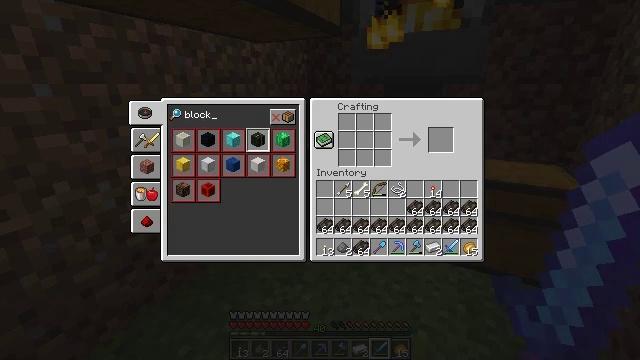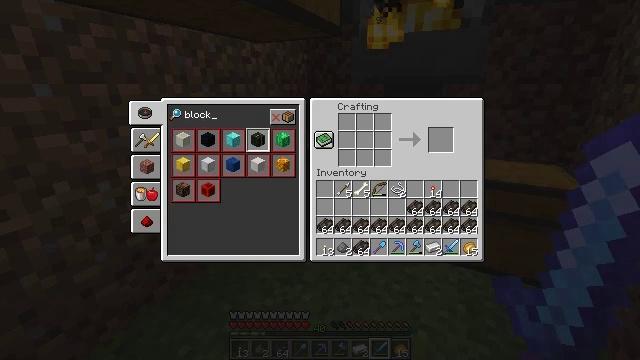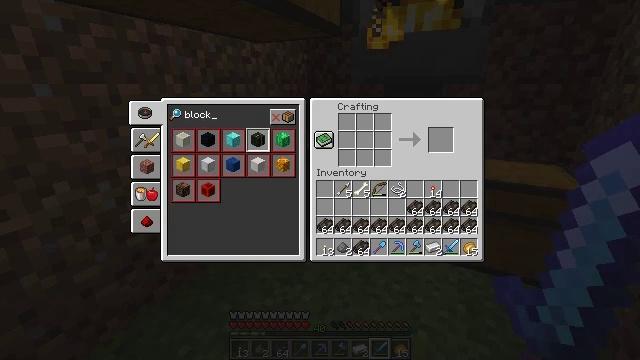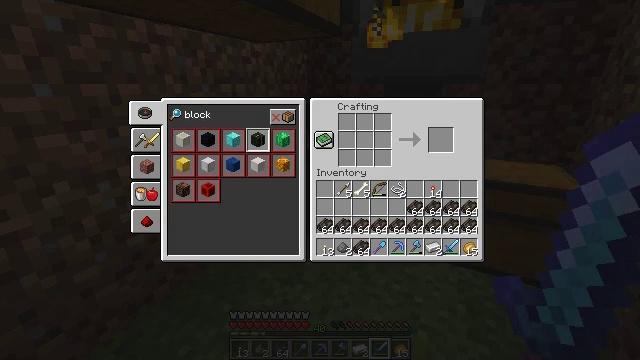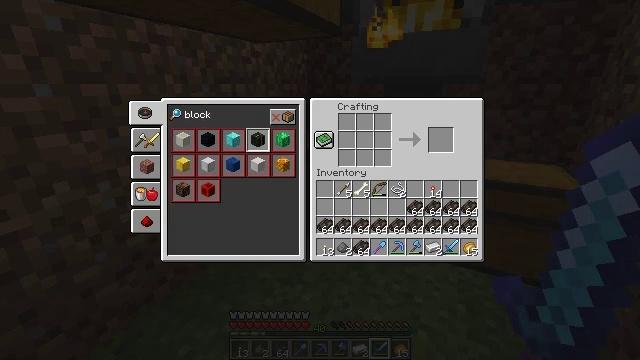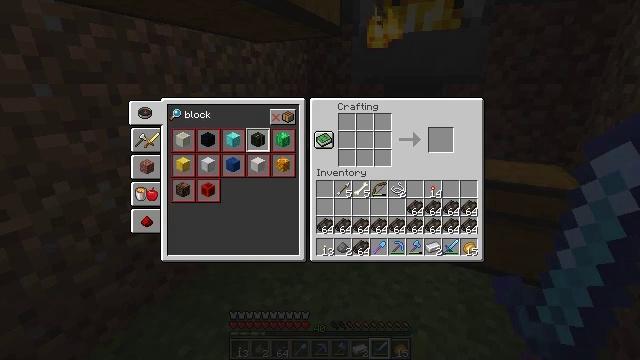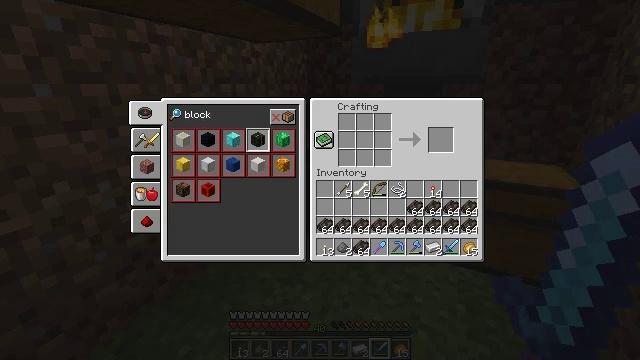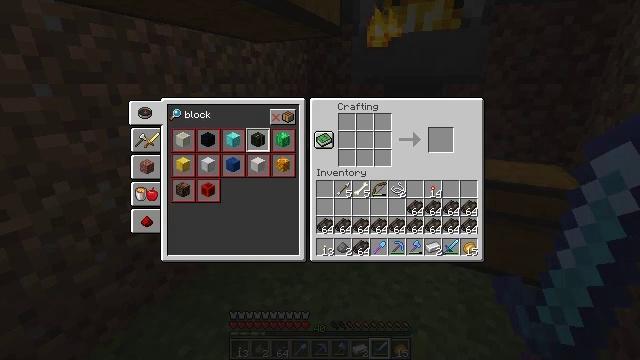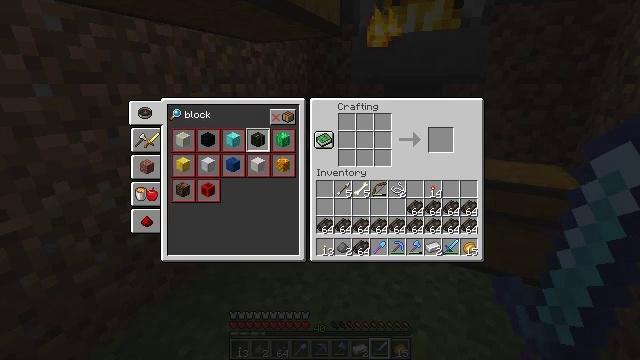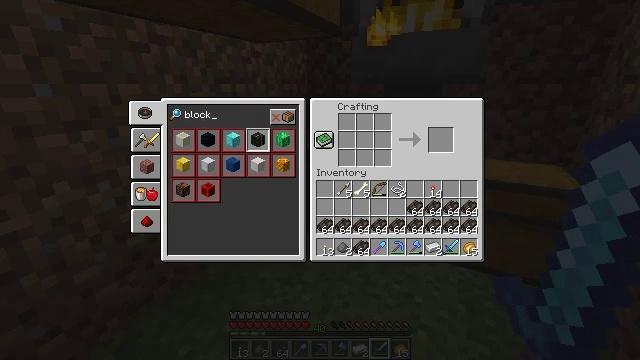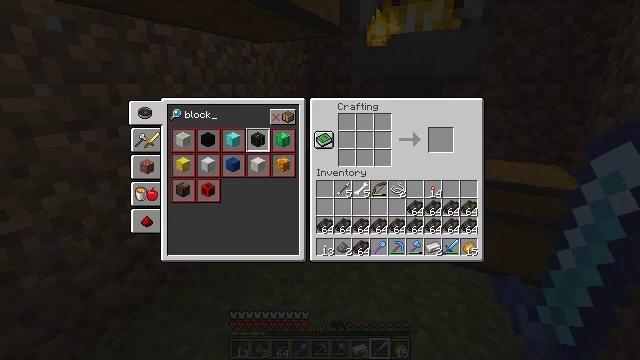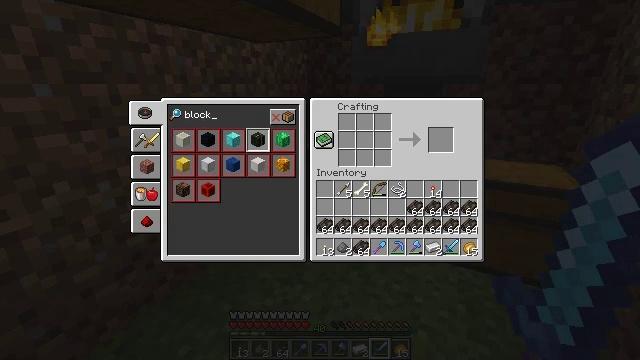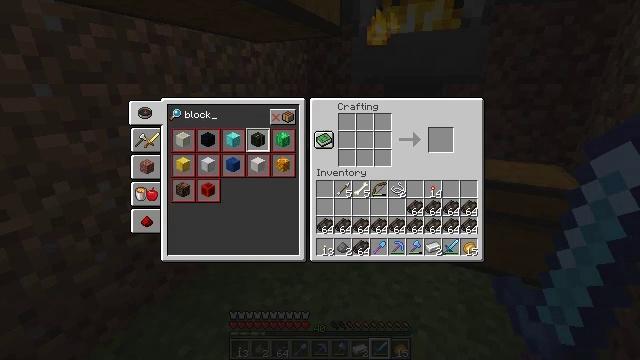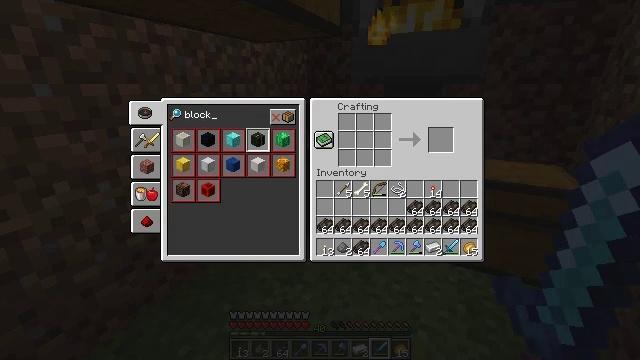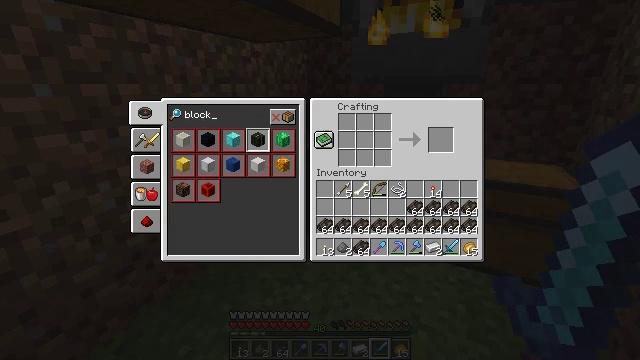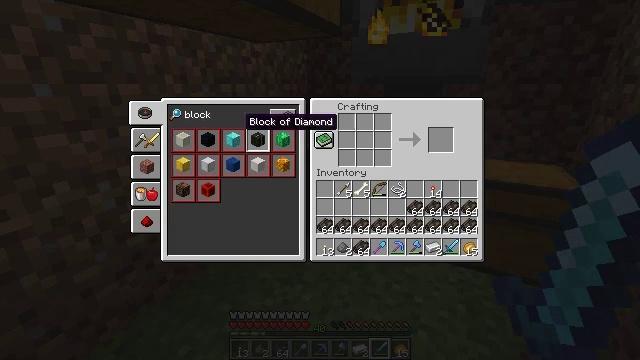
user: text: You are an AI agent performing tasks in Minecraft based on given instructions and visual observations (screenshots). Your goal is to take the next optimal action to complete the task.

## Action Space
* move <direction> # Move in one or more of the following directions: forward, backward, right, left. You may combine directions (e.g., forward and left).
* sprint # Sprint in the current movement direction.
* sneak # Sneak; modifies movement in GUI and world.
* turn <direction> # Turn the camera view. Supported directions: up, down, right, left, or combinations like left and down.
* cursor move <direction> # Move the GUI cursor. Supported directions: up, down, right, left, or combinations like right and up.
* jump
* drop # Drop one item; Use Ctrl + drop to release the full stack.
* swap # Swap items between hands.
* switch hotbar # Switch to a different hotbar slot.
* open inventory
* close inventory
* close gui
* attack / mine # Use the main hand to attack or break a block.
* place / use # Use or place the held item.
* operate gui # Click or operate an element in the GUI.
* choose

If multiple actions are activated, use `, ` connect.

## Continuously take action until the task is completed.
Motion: motion action
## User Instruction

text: Take dried kelp to craft a dried kelp block.
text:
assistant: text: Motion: no_op
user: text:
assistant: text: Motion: no_op
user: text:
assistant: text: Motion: no_op
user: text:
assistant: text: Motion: no_op
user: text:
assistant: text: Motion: no_op
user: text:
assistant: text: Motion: no_op
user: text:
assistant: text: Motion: no_op
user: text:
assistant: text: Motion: sneak
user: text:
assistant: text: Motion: sneak
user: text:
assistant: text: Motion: sneak
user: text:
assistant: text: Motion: sneak
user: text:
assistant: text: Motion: sneak
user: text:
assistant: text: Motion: sneak
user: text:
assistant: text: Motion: sneak, cursor move right and down
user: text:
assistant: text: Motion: sneak
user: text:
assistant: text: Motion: sneak
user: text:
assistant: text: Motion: sneak
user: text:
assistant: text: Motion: sneak
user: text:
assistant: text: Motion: sneak
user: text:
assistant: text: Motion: sneak
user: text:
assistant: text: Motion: sneak
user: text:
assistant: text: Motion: sneak
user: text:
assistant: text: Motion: sneak
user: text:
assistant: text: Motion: sneak, operate gui
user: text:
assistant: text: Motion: sneak
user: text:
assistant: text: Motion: sneak, cursor move right
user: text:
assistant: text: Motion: sneak, cursor move right and down
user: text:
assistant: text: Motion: sneak, cursor move right and down
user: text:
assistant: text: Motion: sneak, cursor move right and up
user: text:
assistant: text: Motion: sneak, cursor move up